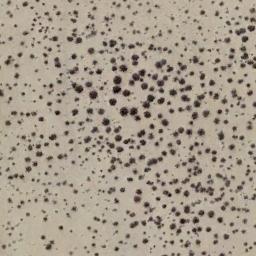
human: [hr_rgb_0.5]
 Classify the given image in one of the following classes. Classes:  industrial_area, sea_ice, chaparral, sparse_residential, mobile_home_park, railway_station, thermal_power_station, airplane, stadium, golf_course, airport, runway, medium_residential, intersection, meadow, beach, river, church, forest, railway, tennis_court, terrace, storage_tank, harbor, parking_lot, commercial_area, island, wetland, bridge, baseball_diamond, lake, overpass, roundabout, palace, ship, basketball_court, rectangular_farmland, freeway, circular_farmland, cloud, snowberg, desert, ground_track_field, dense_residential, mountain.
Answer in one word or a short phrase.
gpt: chaparral